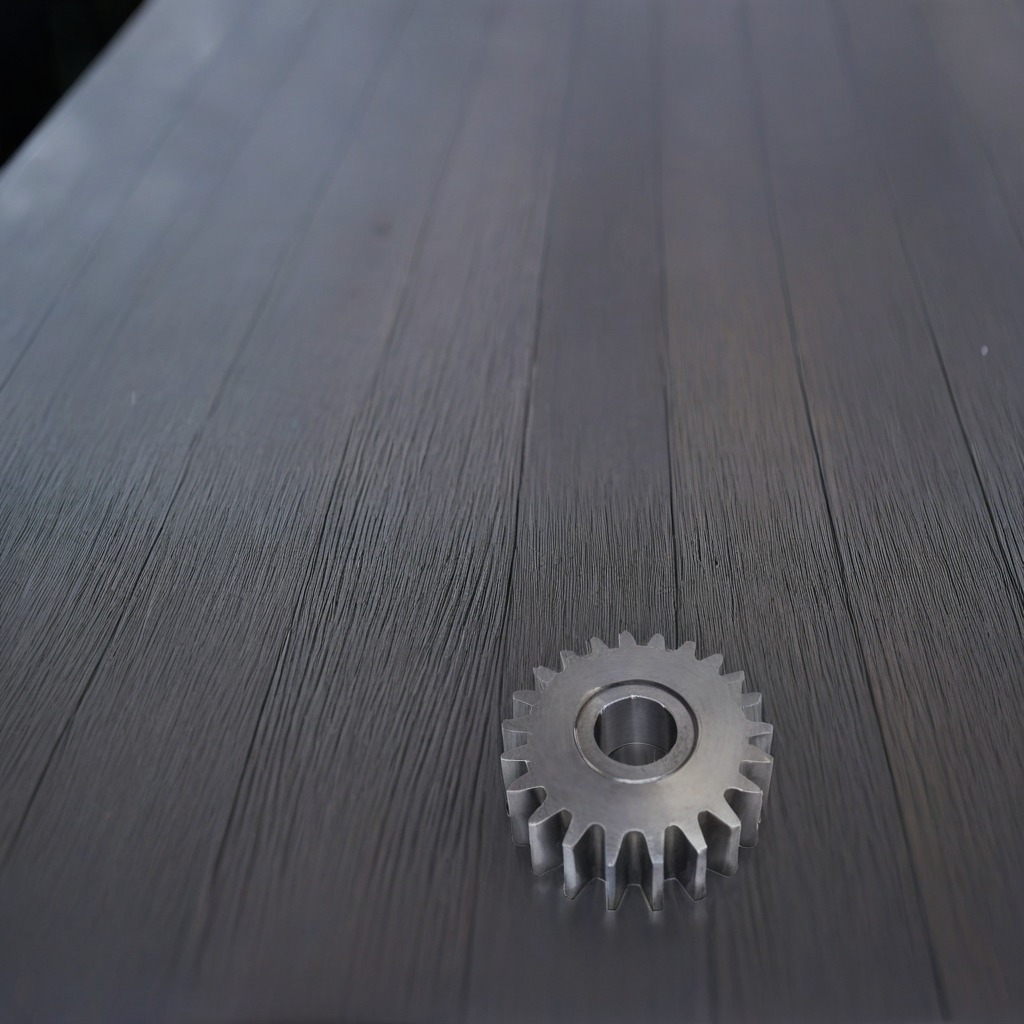
A steel gear with teeth is lying on a table with burn marks.